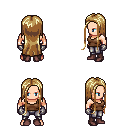
a pixel art fantasy rpg character, male body template, human, light skin, brown pirate shirt, metal pants, blonde extra-long hairstyle, metal gloves, maroon shoes, four views (front, back, left, right), 2x2 character sprite sheet, small pixel art, hard edges, no anti-aliasing